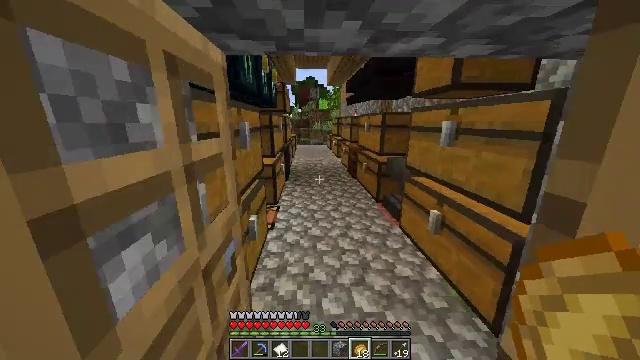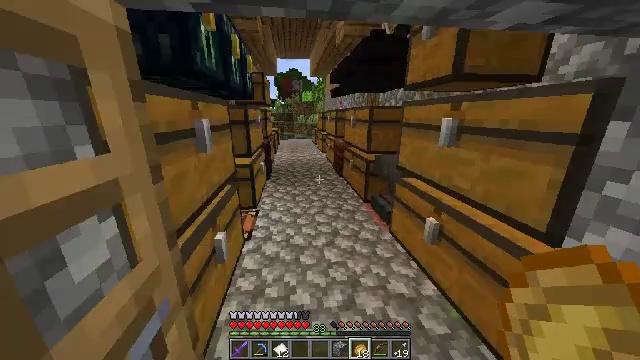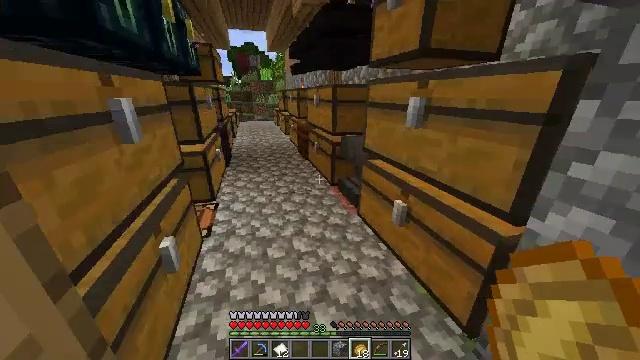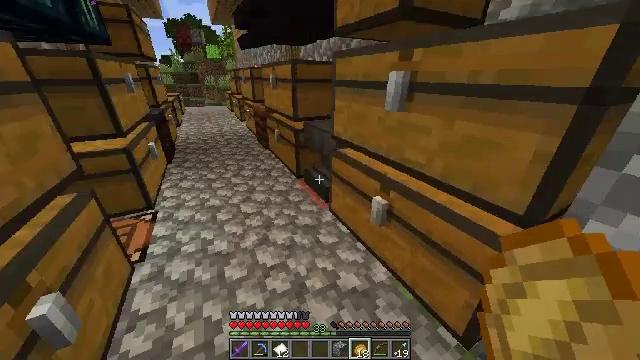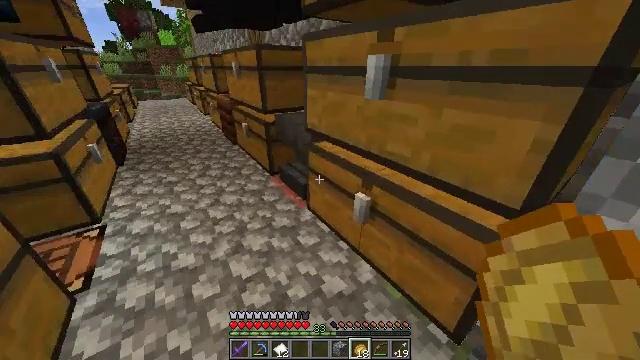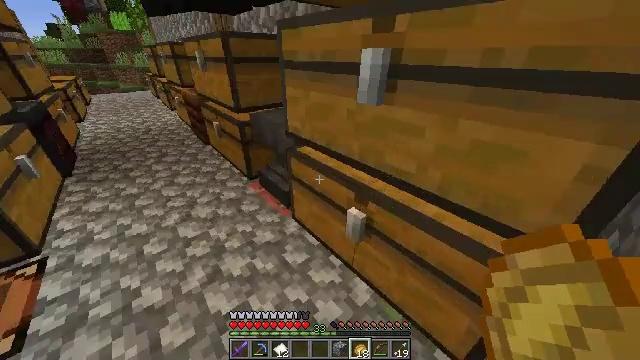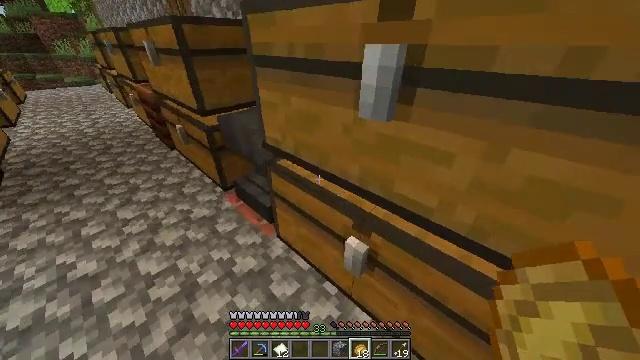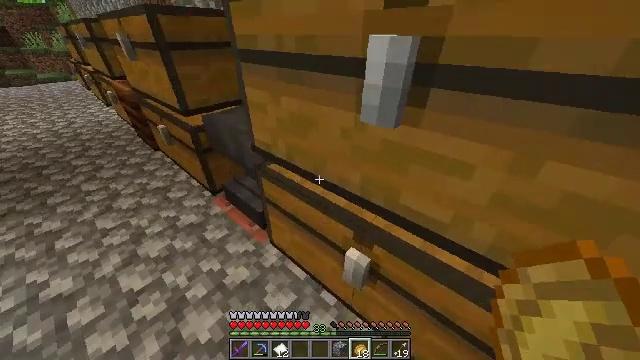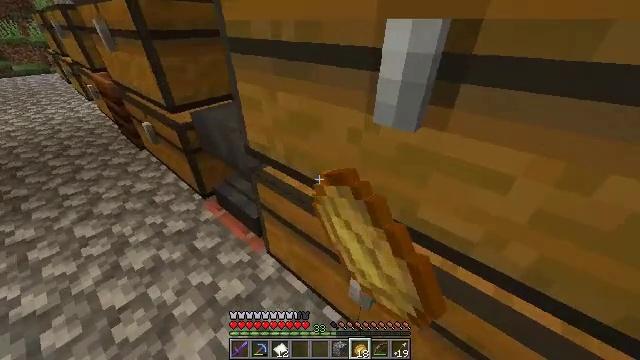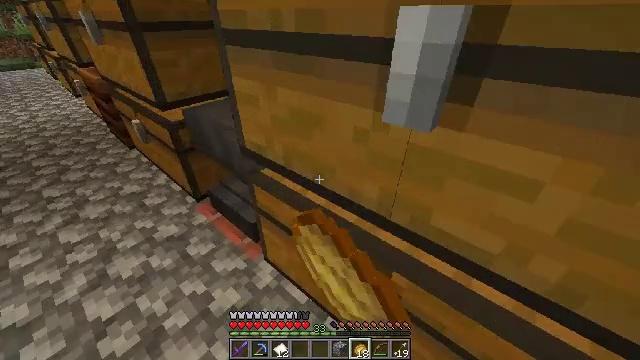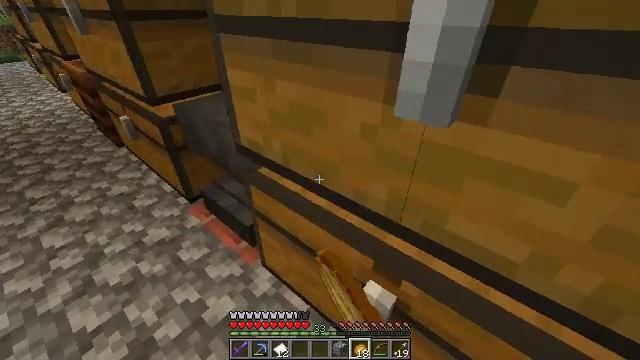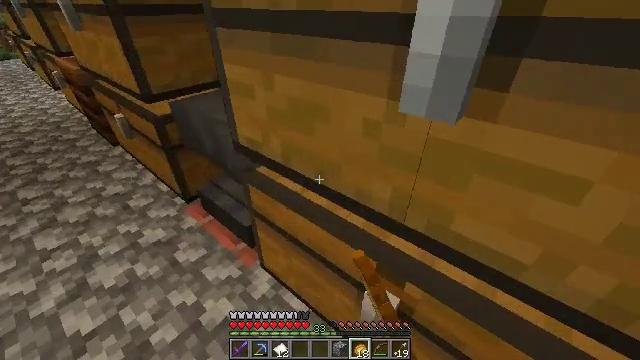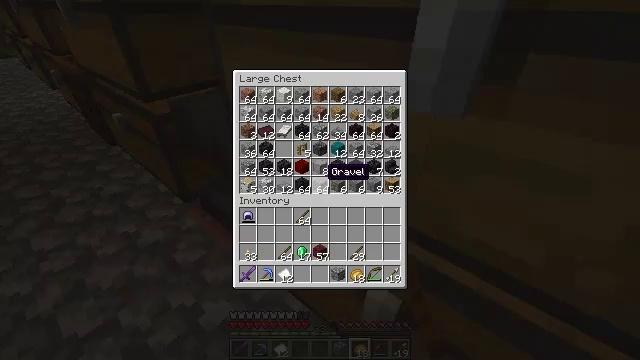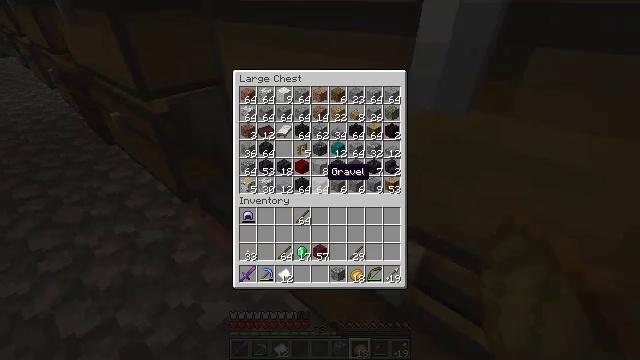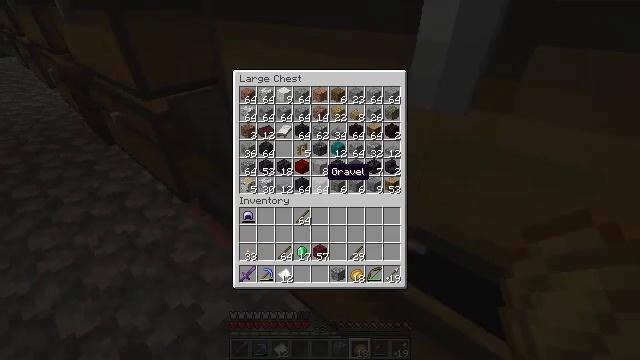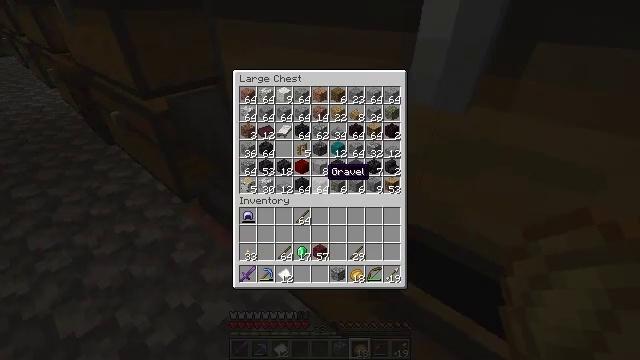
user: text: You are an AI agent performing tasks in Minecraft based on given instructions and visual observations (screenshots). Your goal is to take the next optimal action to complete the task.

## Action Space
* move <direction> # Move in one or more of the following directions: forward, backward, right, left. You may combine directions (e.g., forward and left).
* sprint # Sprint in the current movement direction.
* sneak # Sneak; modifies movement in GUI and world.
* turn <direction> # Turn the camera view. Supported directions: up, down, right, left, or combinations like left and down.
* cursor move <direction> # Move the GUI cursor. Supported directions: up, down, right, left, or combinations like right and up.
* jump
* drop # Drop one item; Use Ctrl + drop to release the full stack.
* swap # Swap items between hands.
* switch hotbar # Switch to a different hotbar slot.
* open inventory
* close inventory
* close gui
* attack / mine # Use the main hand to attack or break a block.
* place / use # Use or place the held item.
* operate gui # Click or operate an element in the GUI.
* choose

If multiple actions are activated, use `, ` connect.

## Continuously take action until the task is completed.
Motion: motion action
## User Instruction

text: Craft a fletching table.
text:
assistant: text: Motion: move forward, turn right and down
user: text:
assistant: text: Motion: move forward, turn right and down
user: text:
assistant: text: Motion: move forward, turn right and down
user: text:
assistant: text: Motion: move forward, turn right and down
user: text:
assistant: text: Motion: move forward, turn right and down
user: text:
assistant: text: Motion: move forward, turn right and down
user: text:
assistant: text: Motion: turn right and down, use / place
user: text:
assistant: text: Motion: use / place
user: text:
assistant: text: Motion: use / place
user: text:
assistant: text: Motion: no_op
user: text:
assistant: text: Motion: no_op
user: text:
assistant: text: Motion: open gui
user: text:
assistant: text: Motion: no_op
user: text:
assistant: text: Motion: no_op
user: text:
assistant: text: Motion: no_op
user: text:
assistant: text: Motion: no_op
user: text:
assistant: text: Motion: no_op
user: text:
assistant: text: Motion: no_op
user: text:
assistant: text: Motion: no_op
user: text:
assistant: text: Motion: close gui
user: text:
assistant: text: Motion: turn right and down, open inventory
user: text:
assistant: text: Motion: turn right and down
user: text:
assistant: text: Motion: turn right and down
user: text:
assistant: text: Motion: turn right and down, use / place
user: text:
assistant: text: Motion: use / place
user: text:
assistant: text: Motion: use / place
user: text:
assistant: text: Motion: no_op
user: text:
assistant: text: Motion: no_op
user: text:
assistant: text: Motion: no_op
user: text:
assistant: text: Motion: no_op